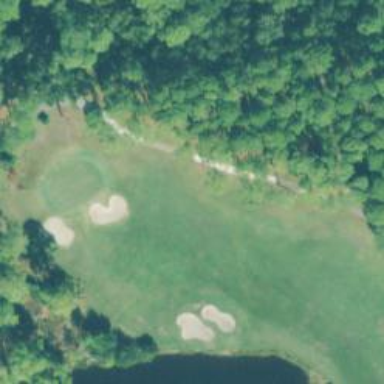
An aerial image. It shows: Golf hole.